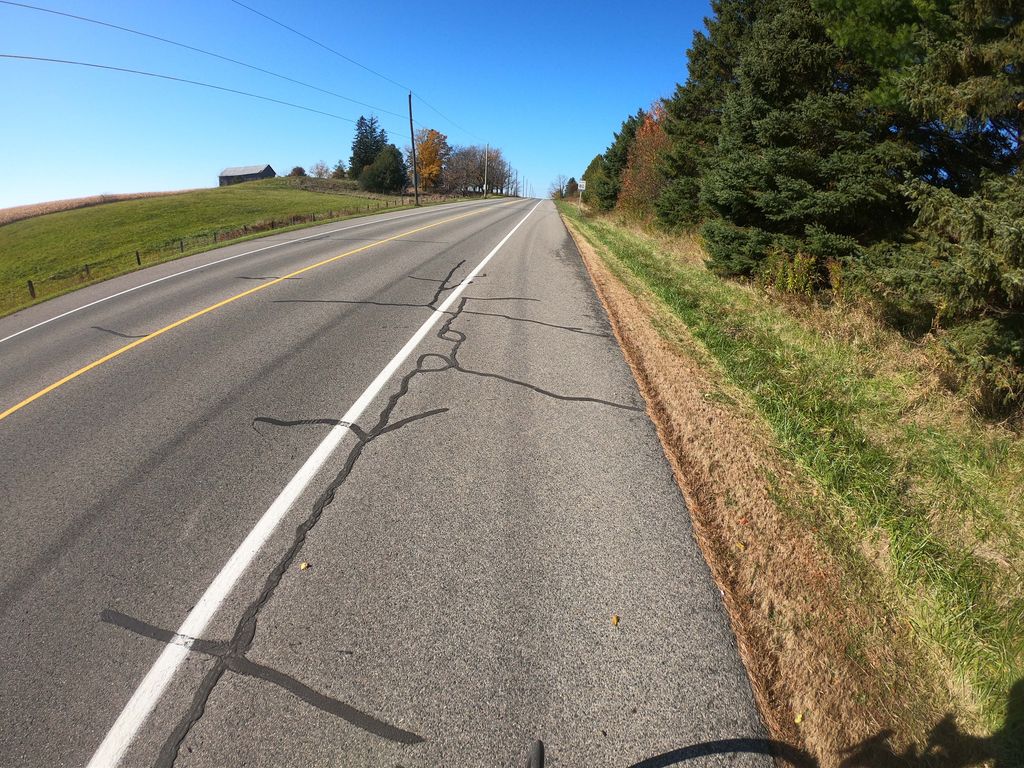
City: kitchener-waterloo